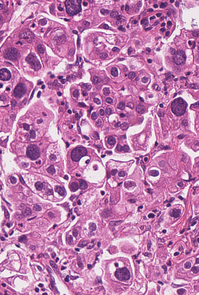
Tumor epithelial tissue: yes
Tumor-associated stroma tissue: no
Normal tissue: no